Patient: sex F, age 31
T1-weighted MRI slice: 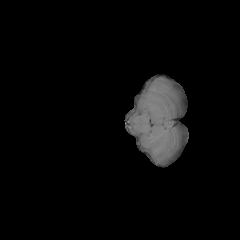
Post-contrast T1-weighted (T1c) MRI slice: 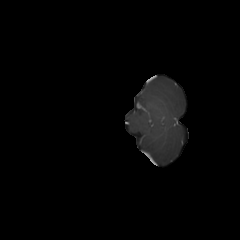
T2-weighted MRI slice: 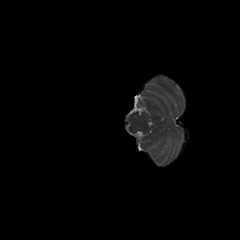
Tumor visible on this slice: no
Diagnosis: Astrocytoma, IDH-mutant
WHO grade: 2